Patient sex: F
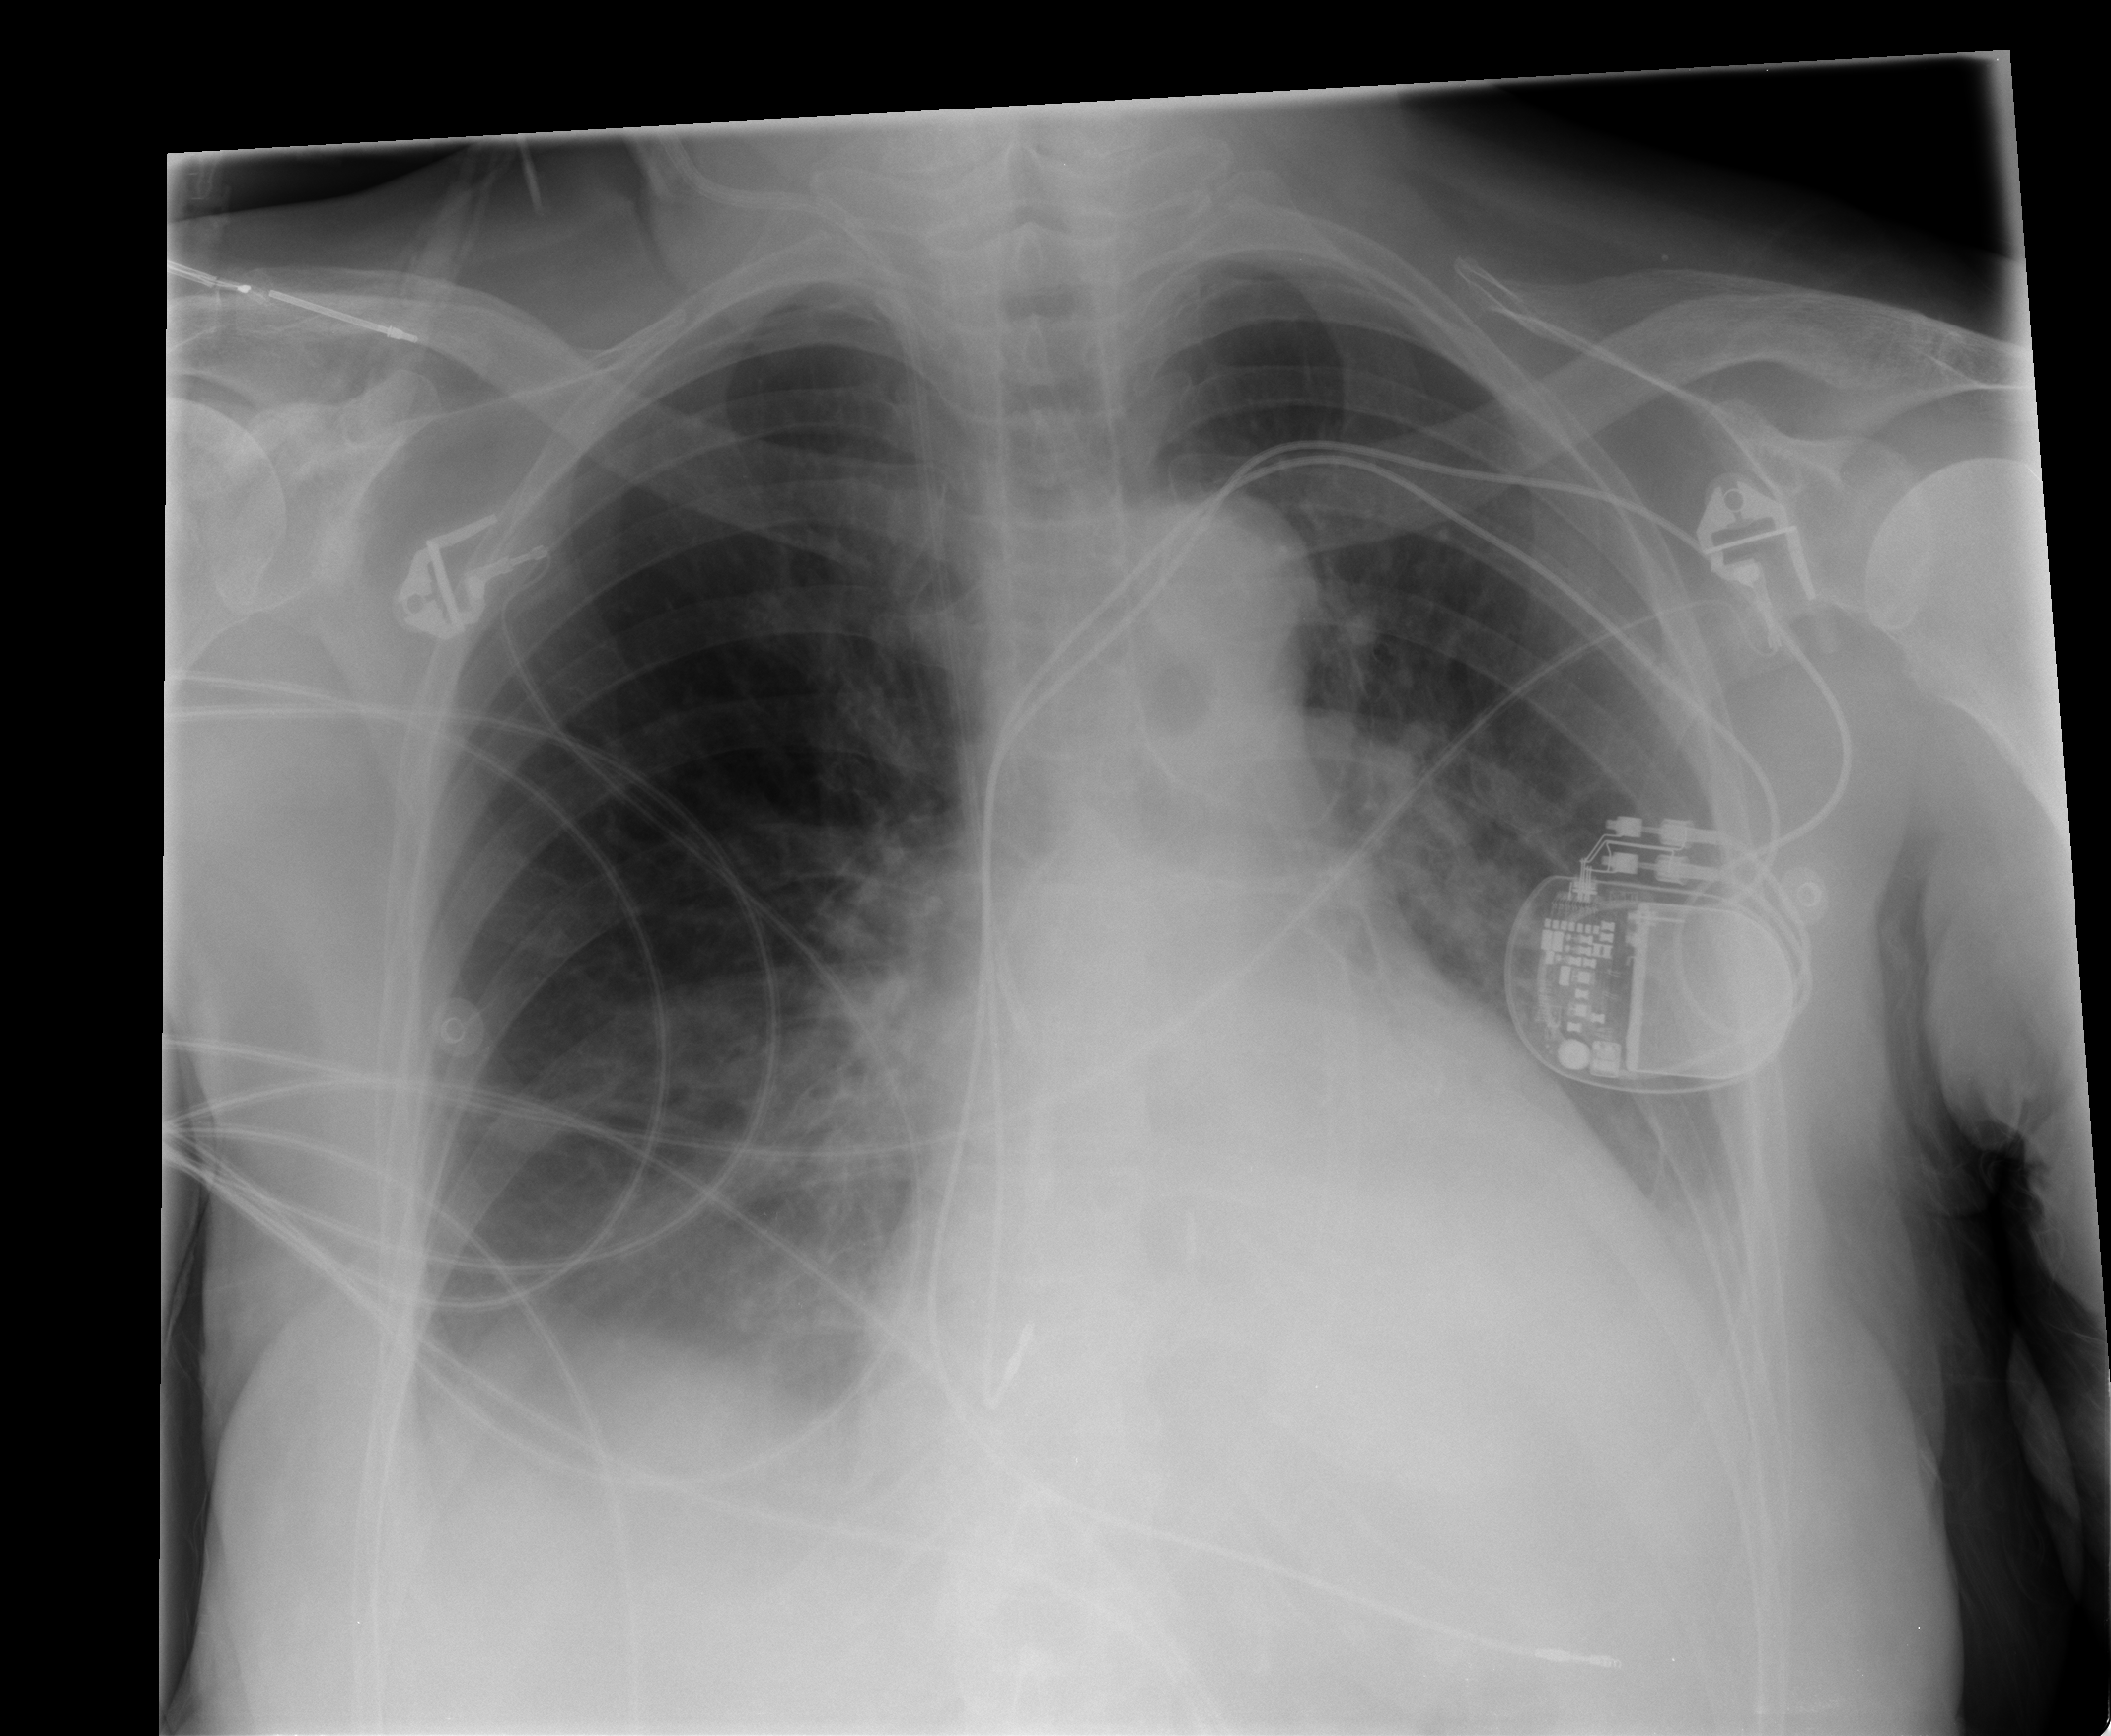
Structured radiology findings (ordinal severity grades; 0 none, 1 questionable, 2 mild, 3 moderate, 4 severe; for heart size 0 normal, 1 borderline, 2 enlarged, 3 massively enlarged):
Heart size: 2
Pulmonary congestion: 2
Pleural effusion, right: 2
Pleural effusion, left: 2
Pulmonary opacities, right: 2
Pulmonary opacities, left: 0
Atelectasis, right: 2
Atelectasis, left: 2